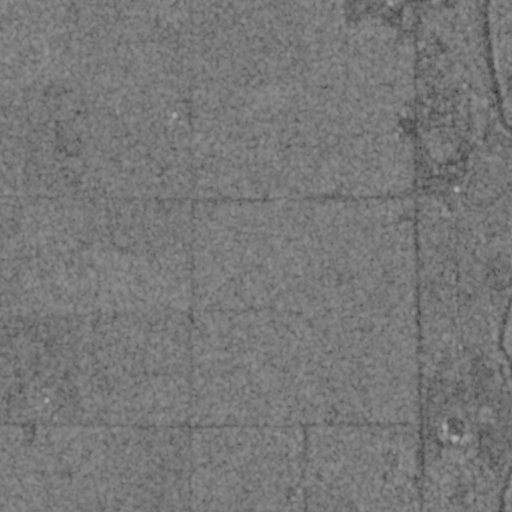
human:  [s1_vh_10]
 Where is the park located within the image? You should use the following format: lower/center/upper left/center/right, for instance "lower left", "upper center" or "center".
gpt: The park is located in the upper right of the image.
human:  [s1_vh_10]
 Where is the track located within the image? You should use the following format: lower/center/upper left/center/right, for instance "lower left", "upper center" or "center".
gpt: The track is located in the upper right of the image.
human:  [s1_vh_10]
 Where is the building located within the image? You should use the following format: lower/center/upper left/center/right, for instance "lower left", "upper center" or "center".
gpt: The building is located in the upper right of the image.
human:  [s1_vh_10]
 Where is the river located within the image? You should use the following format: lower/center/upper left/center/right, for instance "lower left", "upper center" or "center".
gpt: The river is located in the right of the image.
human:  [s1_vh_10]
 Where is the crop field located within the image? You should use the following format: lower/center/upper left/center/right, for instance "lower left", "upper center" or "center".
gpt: There is no crop field in the image.

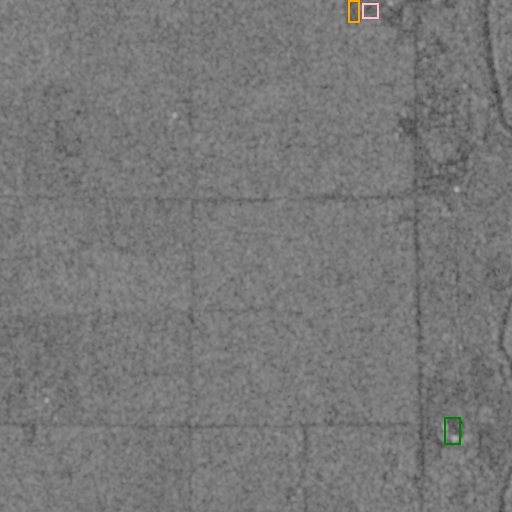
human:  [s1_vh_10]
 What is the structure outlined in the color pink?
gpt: The structure outlined in pink is a park.
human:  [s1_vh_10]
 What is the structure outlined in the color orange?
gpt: The structure outlined in orange is a track.
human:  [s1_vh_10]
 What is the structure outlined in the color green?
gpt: The structure outlined in green is a building.
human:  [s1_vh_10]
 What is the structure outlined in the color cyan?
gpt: There is no cyan outline.